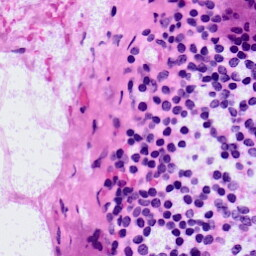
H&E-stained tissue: LymphNode